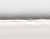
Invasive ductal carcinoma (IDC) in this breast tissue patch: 0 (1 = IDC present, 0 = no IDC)